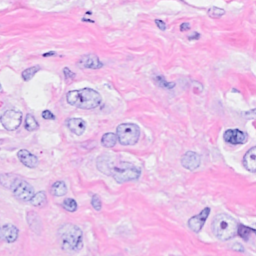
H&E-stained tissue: Breast